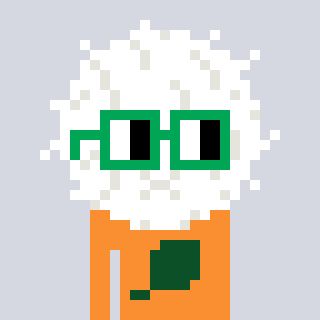
a pixel art character with square green glasses, a cottonball-shaped head and a orange-colored body on a cool background